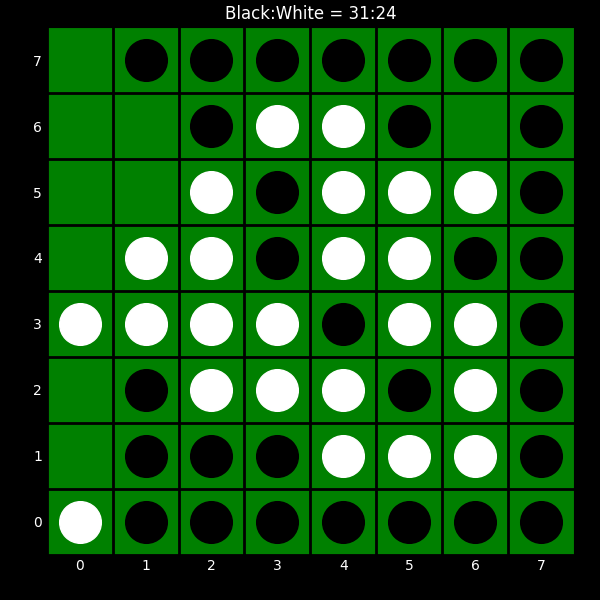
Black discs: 31
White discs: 24